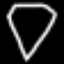
Label: diamond